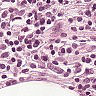
Metastatic tissue present: no